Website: crate-barrel
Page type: receipt
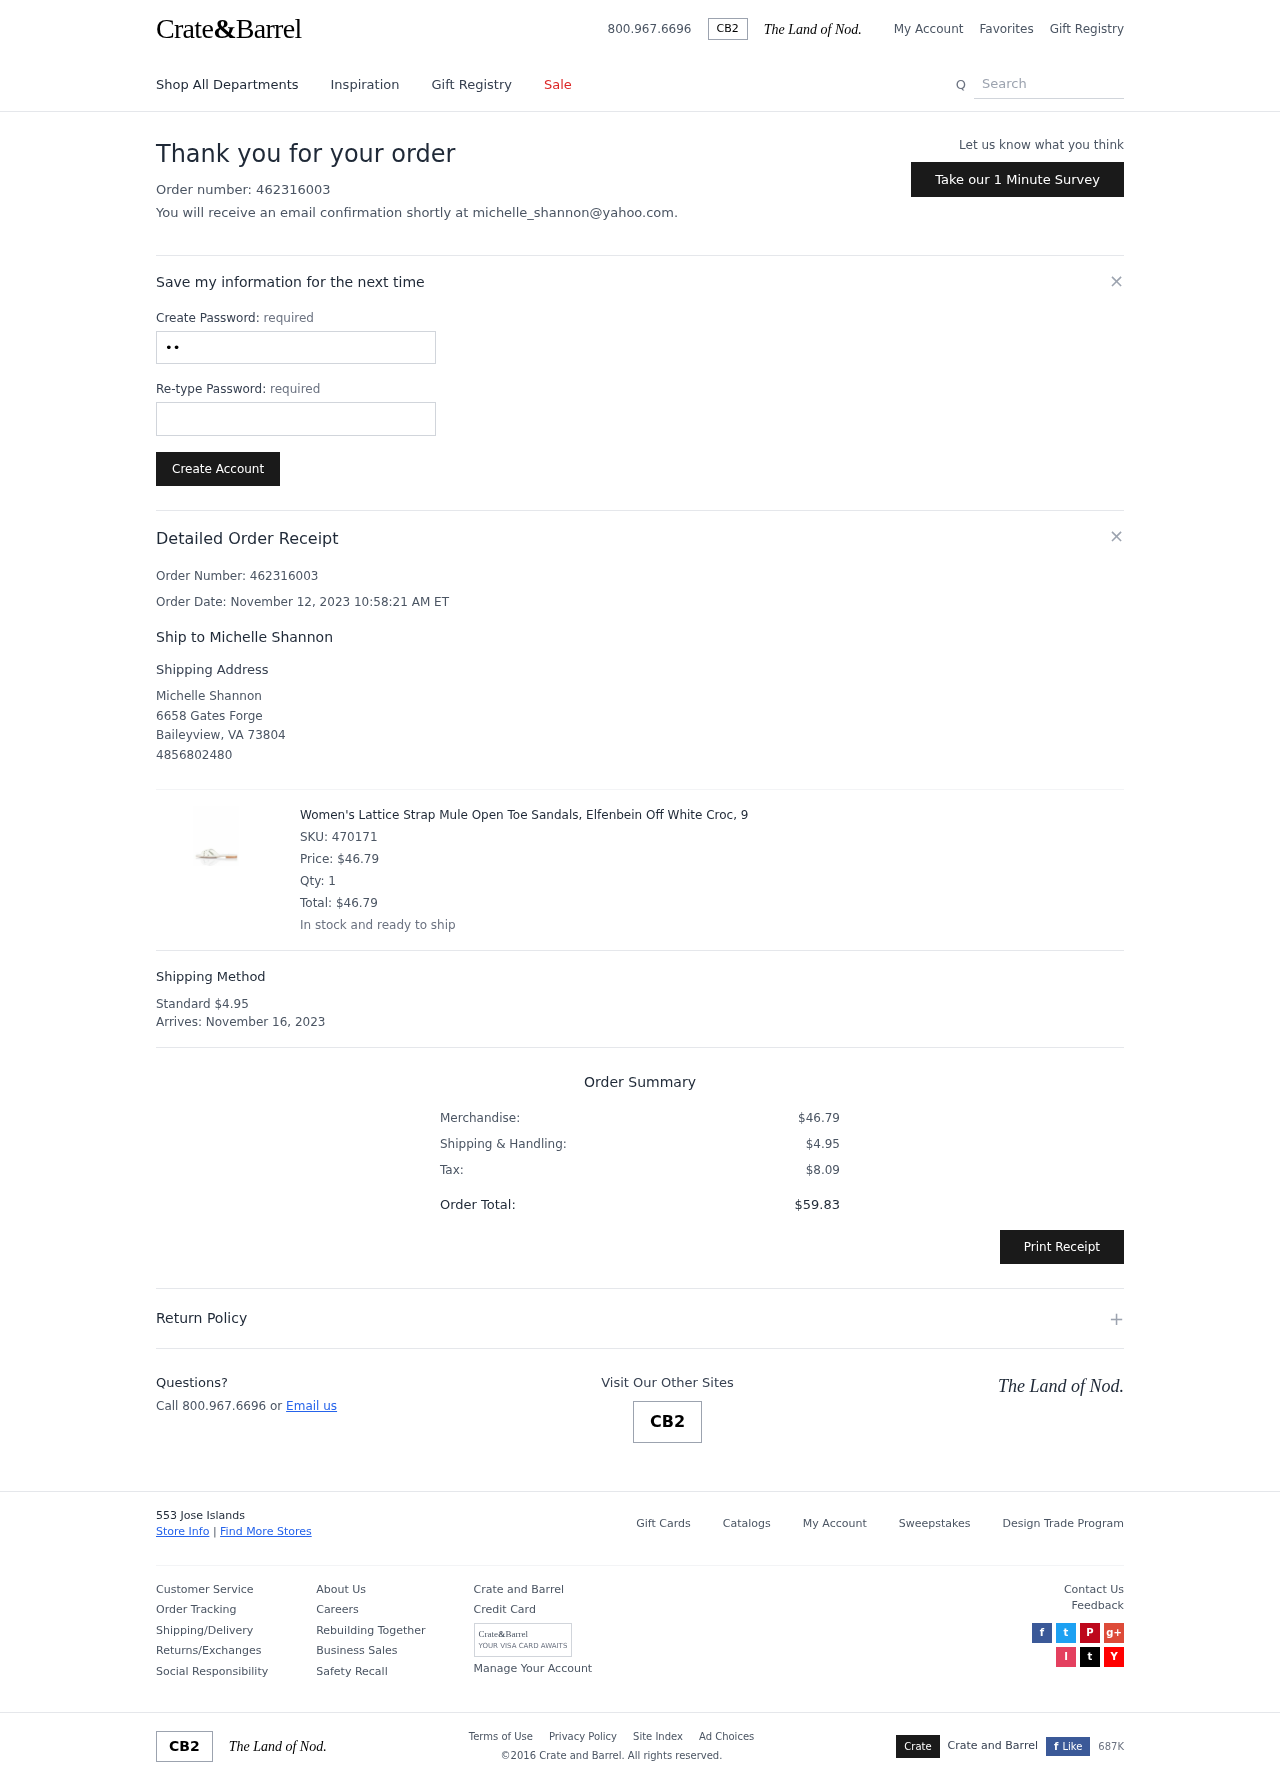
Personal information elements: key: PII_CITY
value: Baileyview
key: PII_EMAIL
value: michelle_shannon@yahoo.com
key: PII_FULLNAME
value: Michelle Shannon
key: PII_FULLNAME
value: Ship to Michelle Shannon
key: PII_PHONE
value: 4856802480
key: PII_POSTCODE
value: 73804
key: PII_STATE_ABBR
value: VA
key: PII_STREET
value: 6658 Gates Forge
Product elements: key: PRODUCT1_NAME
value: Women's Lattice Strap Mule Open Toe Sandals, Elfenbein Off White Croc, 9
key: PRODUCT1_PRICE
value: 46.79
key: PRODUCT1_QUANTITY
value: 1
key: PRODUCT1_SKU
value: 470171
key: PRODUCT1_TOTAL
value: $46.79
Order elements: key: ORDER_ID
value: Order Number: 462316003
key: ORDER_ID
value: Order number: 462316003
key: ORDER_DATE
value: Order Date: November 12, 2023 10:58:21 AM ET
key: ORDER_SHIPPING_COST
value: $4.95
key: ORDER_DELIVERY_DATE
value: November 16, 2023
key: ORDER_SUBTOTAL
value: $46.79
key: ORDER_TAX
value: $8.09
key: ORDER_TOTAL
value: $59.83
Search elements: key: HEADER_SEARCH
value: Search